Aerial crown-view tile of a tropical tree (Barro Colorado Island, Panama), acquired 20250715:
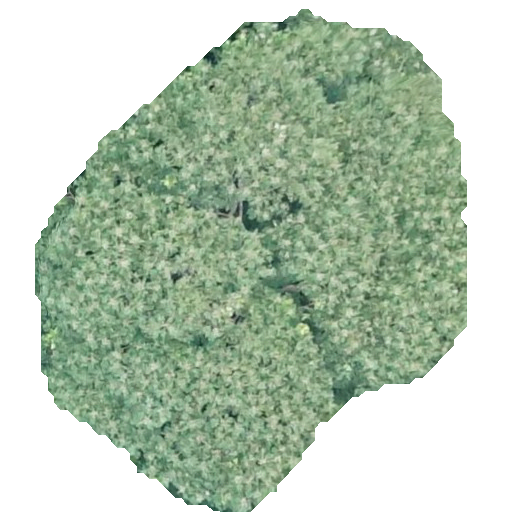
Species: Dipteryx oleifera
GBIF accepted scientific name: Dipteryx oleifera
Crown area: 226.329 m²